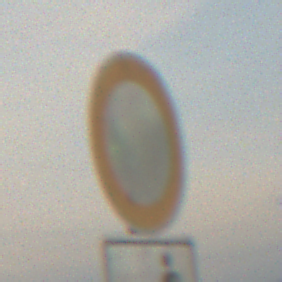
Verkehrszeichen: VerbotFahrzeugeAllerArt
Zusatzzeichen unten: HinweisDurchSinnbild1
Umgebung: Outdoor, RoadRail
Tageszeit: SunriseSunset
Wetter: PartlyCloudy
Licht: Natural
Jahreszeit: NotSpecified
Kontrast: LowContrast